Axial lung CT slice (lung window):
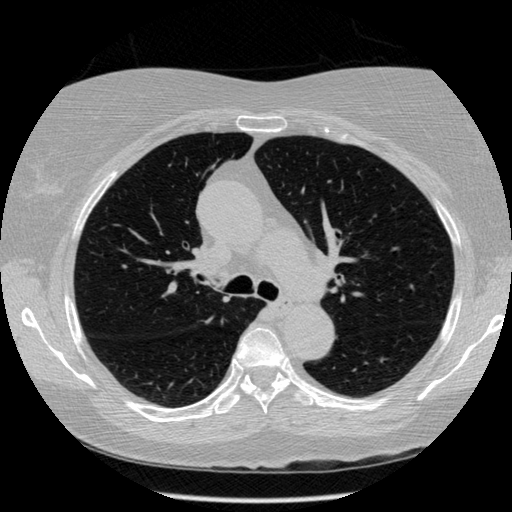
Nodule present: no